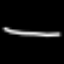
Label: line